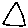
Label: triangle